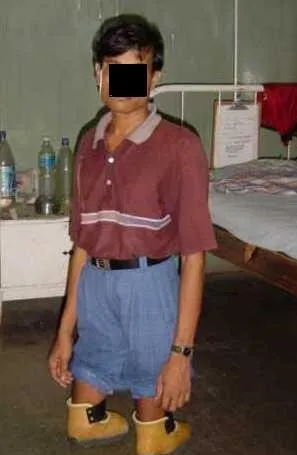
Patient wearing modified shoes.
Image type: medical_photograph (skin_photograph)